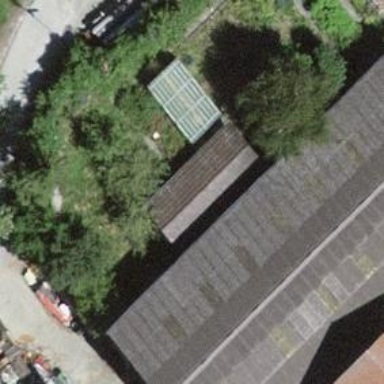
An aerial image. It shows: Shed.